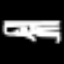
Label: airplane